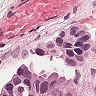
Metastatic tissue present: yes